Question: I want to develop a screen with JQuery Tools(or just with JQuery) and HTML5. There will be a main panel at screen and it will have rounded square buttons on it. When user clicks a button this panel will get smaller and will be place at left side, something will appear at right side.
I mean:

Squares inside of big squares symbolizes buttons. When a user click a button at 1, panel will get smaller and go to left as like 2.
I may use that: <URL>
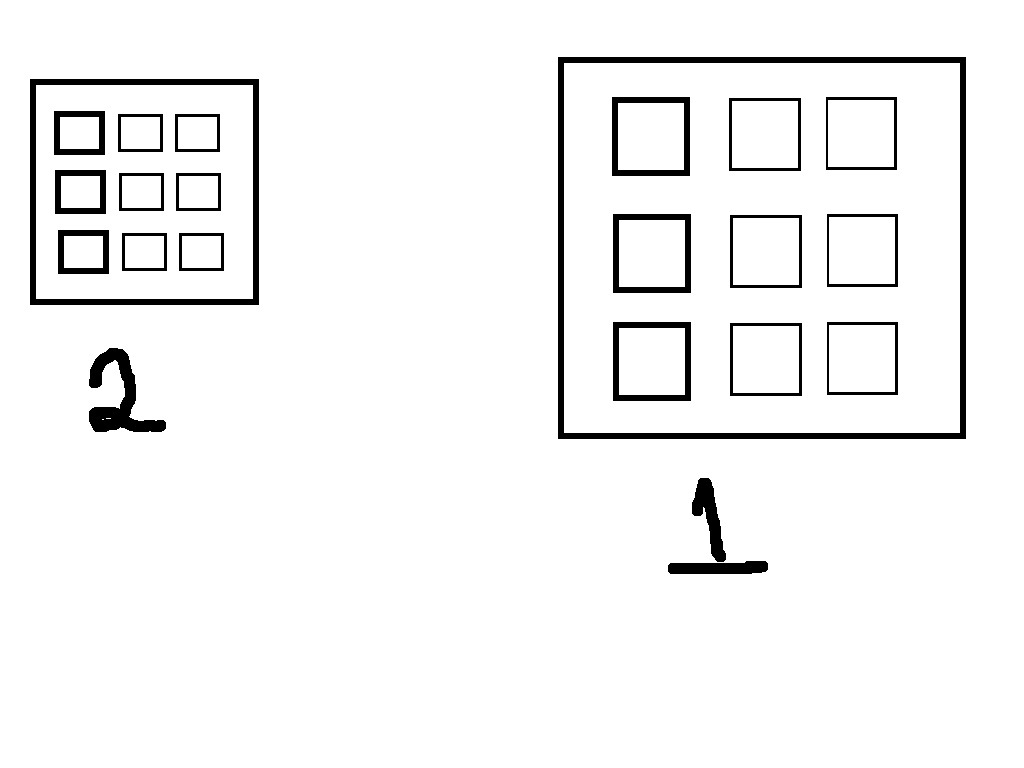
Answer: Looks like I <URL> after all. Seems to work for me in Chrome 15, so will probably work in other webkit-based browsers as well. It's only a starting point so the cross-browser code needs some attention.
<URL>
### HTML
'''
<a href="#" id="shrinkify">Shrinkify me</a>
<div id="small"></div>
<div id="big">
<a href="#"></a>
<a href="#"></a>
<a href="#"></a>
<a href="#"></a>
<a href="#"></a>
<a href="#"></a>
<a href="#"></a>
<a href="#"></a>
<a href="#"></a>
</div>
'''
### CSS
'''
#big {
width:240px;
height:240px;
border:4px solid black;
padding:5px;
text-align:center;
display:table-cell;
vertical-align:middle;
position:relative;
left:200px;
}
#big a {
display:inline-block;
border:2px solid black;
-webkit-border-radius:5px;
width:55px;
height:55px;
}
#small {
position:absolute;
top:100px;
width:120px;
height:120px;
visibility:hidden;
}
'''
### JavaScript
'''
$('#shrinkify').click(function() {
$('div#big').shrinkTo($('#small'), {
duration: 1000,
easing: 'swing',
opacity: false
});
return false;
});
'''